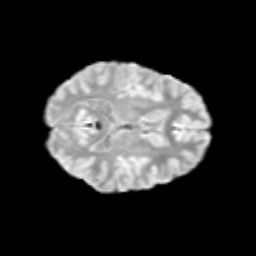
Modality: T2w
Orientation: axial
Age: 12
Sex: female
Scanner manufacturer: siemens
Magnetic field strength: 3 T
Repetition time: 3.8 s
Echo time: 0.07 s